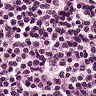
Metastatic tissue present: no